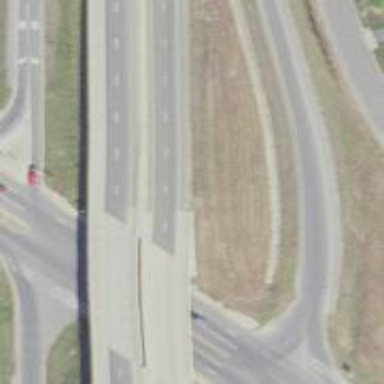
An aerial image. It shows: Beam bridge on motorway.